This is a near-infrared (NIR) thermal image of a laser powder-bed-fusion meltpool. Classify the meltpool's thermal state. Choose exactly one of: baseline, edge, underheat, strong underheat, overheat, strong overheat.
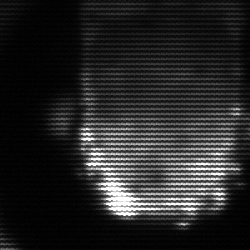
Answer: baseline